Question: I've been living the nightmare of trying to submit an app to the iTunes store... The newest massive waste of time is an error message that I get when I try to validate or distribute my archive from the "organizer".
The exact message is:

My Xcode is version 4.3.2. I'm pretty sure my WWDR is installed, because this has never been an issue before. I also tried to re-install it just to be safe.
The most frustrating/confusing part is that I JUST submitted my app successfully two weeks ago and nothing was changed. My app was rejected for meta-data reasons. I fixed those issues, re-installed one of my plugins, and now this.
Any suggestions? Even a link to some helpful documentation would be great. I've found the Apple developer docs extremely confusing and UN-helpful.
I think I may have gotten closer to the problem. I changed some of the build settings and now my build fails with this error:
'Code Sign error: Certificate identity 'iPhone Distribution: [my name]' appears more than once in the keychain. The codesign tool requires there only be one.' I want to fix this but I'm not clear on which code signing profile should be set where. There are different settings depending on whether I click the "project" icon or the "target" icon and each of those has four different choices. Do all of these require code signing? Can anyone give me an example of a working configuration?
I think I maybe found the problem. There is a small note that says my Distribution profile has no provisioning portal. I've been downloading and installing new .mobileprovision files but they all say "Developer". I think just need to figure out to download a new distribution profile.
Thanks to some pointers from Saad (see below), I figured out what was wrong. I was using the auto-select option for code signing, and the only distribution profile had an invalid provisioning profile. This happened very quietly, and I'm not sure why. I only noticed it when I went back into the provisioning portal to create a new distribution profile. After installing this, everything works.
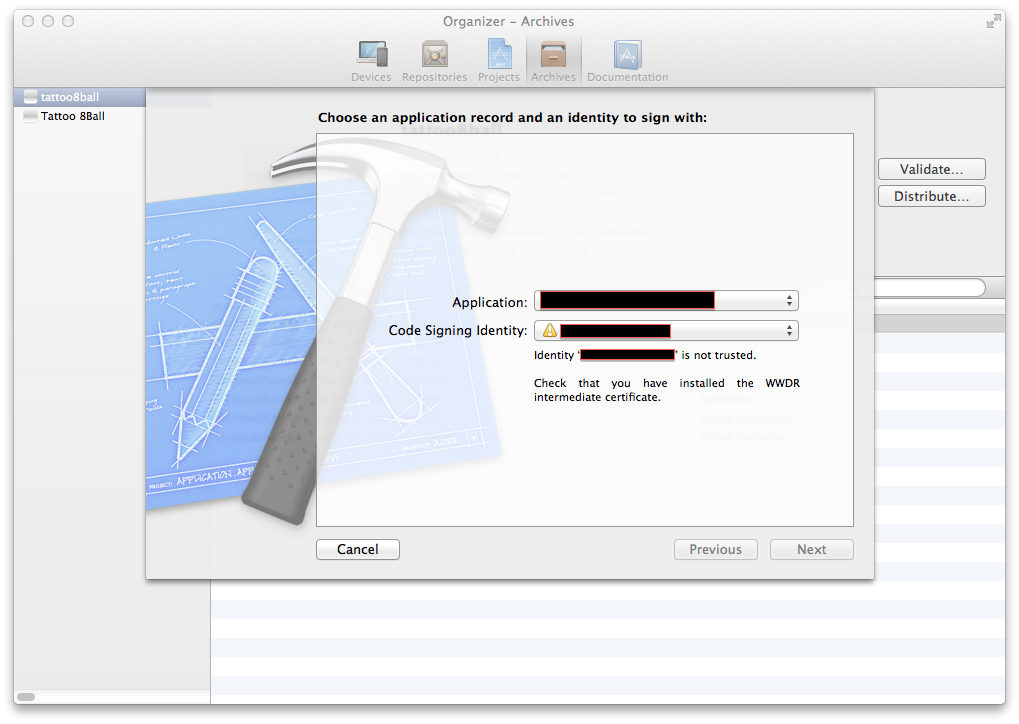
Answer: your provisioning profile is not properly set